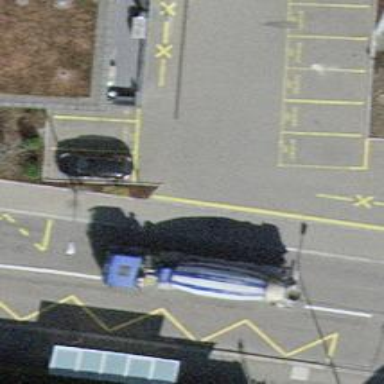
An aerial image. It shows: Unmarked crossing with traffic calming table.